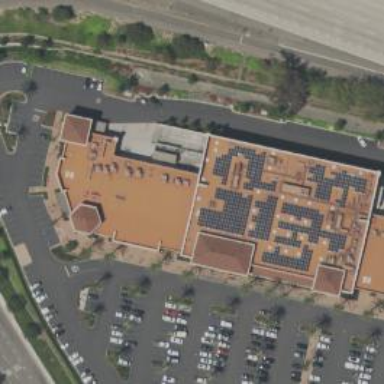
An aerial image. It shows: Commercial building.